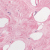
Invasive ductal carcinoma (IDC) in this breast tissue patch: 0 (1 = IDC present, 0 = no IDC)